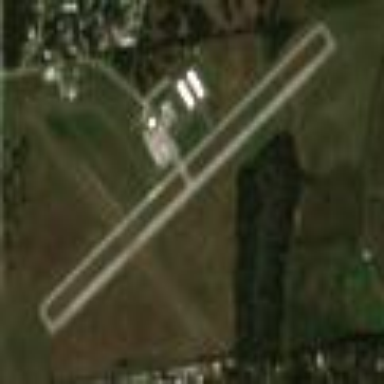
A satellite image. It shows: Public aerodrome with turf surface.